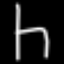
Label: chair